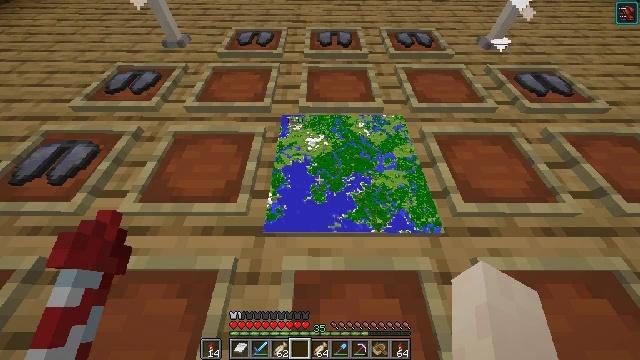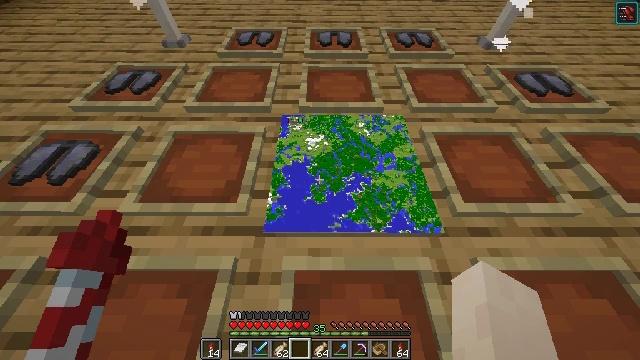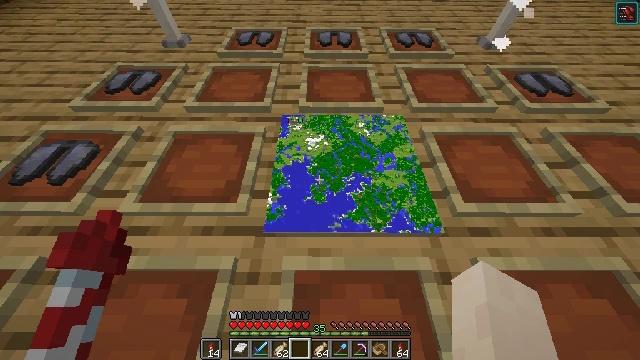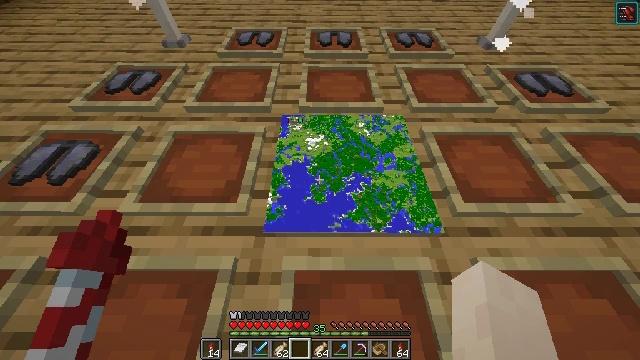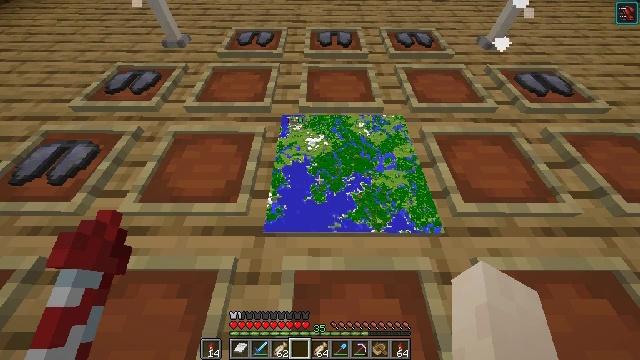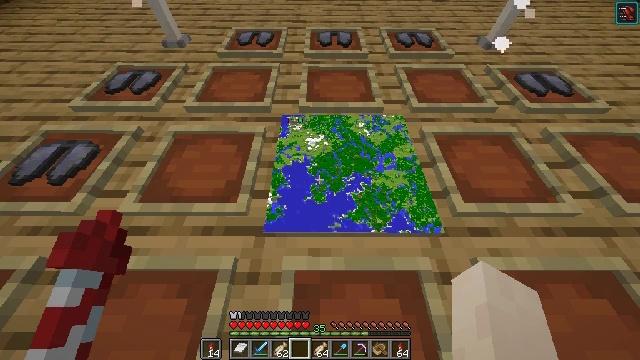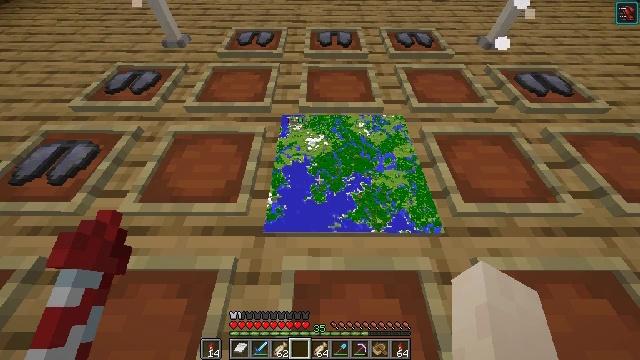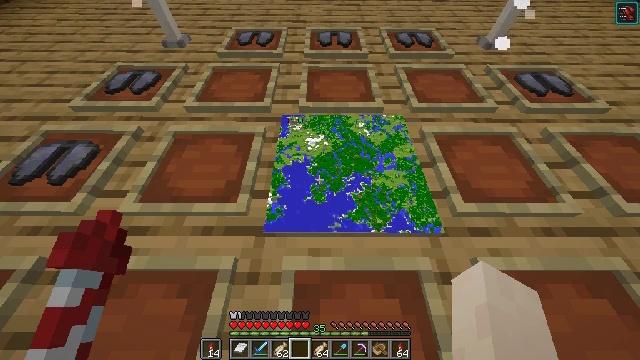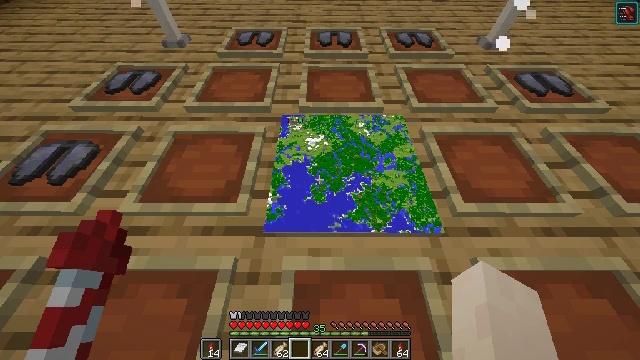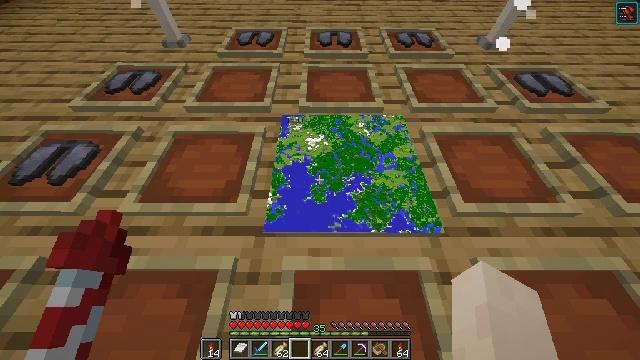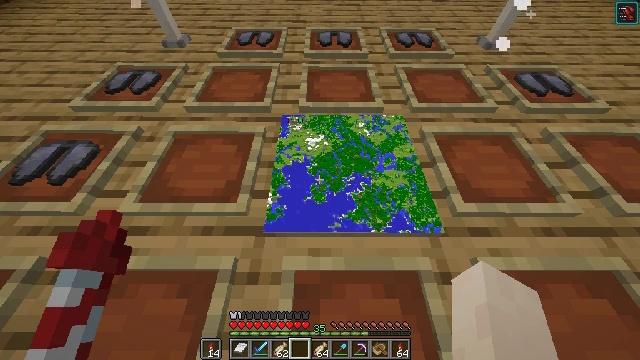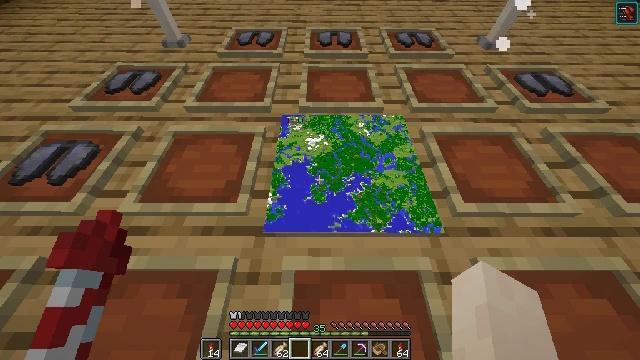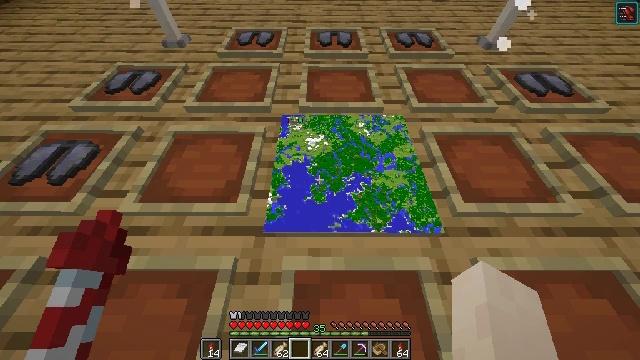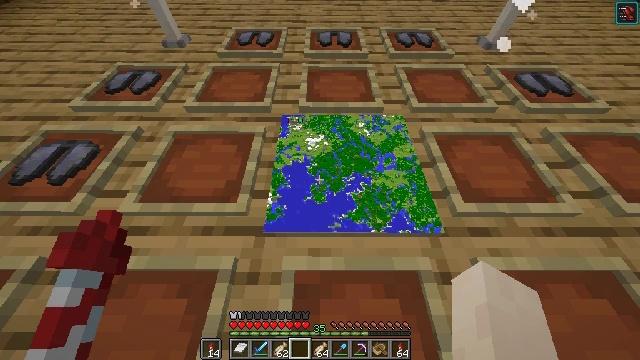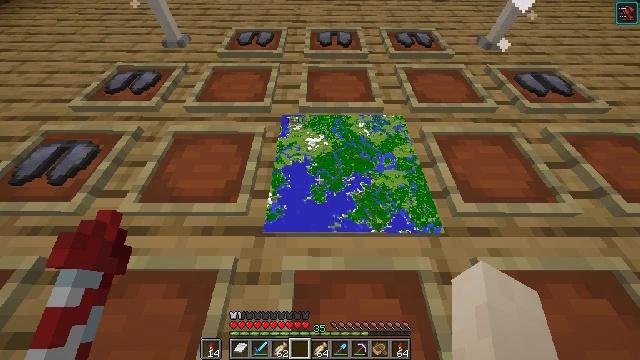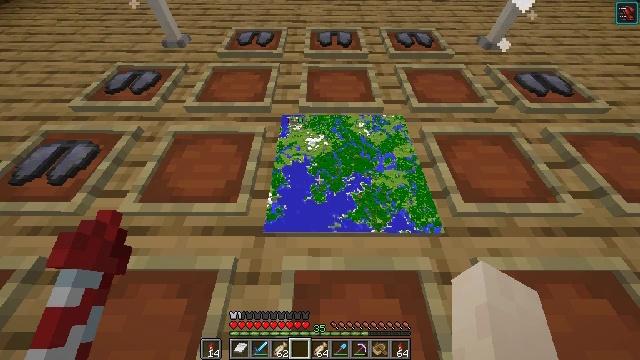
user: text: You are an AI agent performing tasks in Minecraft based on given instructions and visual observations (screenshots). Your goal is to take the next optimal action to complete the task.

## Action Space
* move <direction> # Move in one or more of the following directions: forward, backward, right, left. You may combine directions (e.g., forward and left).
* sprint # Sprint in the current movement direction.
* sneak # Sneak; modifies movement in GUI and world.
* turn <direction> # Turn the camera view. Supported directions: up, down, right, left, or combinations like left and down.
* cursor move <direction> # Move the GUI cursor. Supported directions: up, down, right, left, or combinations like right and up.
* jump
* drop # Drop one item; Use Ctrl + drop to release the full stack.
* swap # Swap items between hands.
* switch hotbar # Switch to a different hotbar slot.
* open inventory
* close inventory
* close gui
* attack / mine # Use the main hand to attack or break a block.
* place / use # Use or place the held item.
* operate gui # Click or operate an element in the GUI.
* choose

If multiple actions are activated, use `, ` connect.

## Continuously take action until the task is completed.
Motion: motion action
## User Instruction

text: Craft a map in the crafting table with paper and a compass.
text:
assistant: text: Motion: no_op
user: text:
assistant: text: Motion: no_op
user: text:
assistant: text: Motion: no_op
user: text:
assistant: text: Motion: no_op
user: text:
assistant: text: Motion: no_op
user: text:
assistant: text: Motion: no_op
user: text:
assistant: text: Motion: no_op
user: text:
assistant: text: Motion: no_op
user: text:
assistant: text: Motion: no_op
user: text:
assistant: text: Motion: no_op
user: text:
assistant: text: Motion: no_op
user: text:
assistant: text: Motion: no_op
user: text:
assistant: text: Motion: no_op
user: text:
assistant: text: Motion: no_op
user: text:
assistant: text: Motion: no_op
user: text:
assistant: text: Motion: no_op
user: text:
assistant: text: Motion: no_op
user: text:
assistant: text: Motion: no_op
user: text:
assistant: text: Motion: no_op
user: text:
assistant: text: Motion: no_op
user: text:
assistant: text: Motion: no_op
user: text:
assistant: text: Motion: no_op
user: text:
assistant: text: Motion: no_op
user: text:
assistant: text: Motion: no_op
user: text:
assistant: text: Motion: no_op
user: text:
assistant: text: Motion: no_op
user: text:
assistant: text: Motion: no_op
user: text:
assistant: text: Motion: no_op
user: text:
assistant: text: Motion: no_op
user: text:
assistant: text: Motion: no_op